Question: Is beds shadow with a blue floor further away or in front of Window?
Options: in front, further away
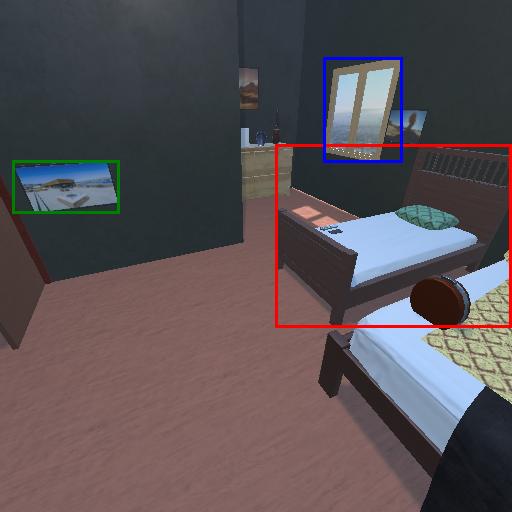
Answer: in front